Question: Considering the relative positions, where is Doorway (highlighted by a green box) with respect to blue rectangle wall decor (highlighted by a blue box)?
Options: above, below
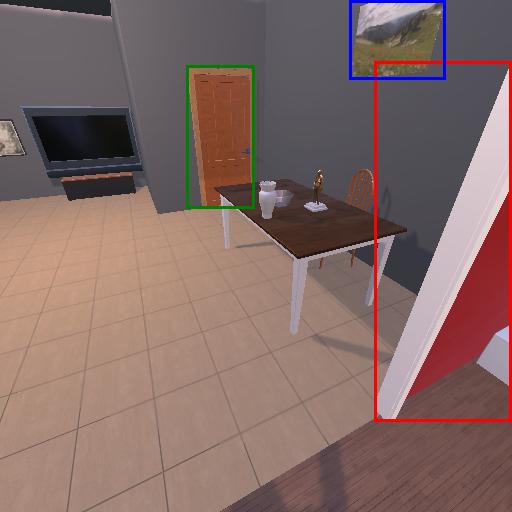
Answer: above